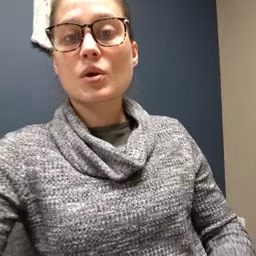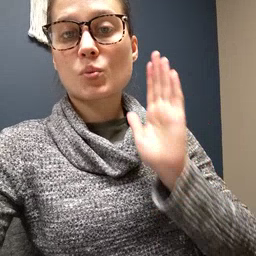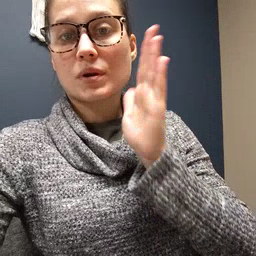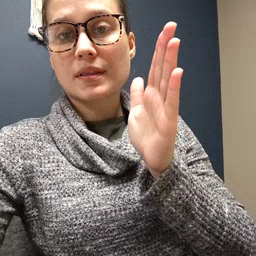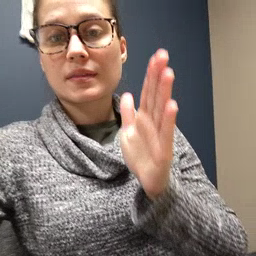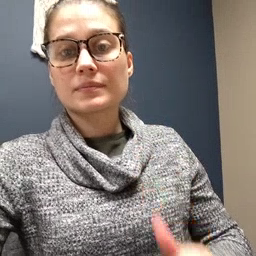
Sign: will